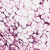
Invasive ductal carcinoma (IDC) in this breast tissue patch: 1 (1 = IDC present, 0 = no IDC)